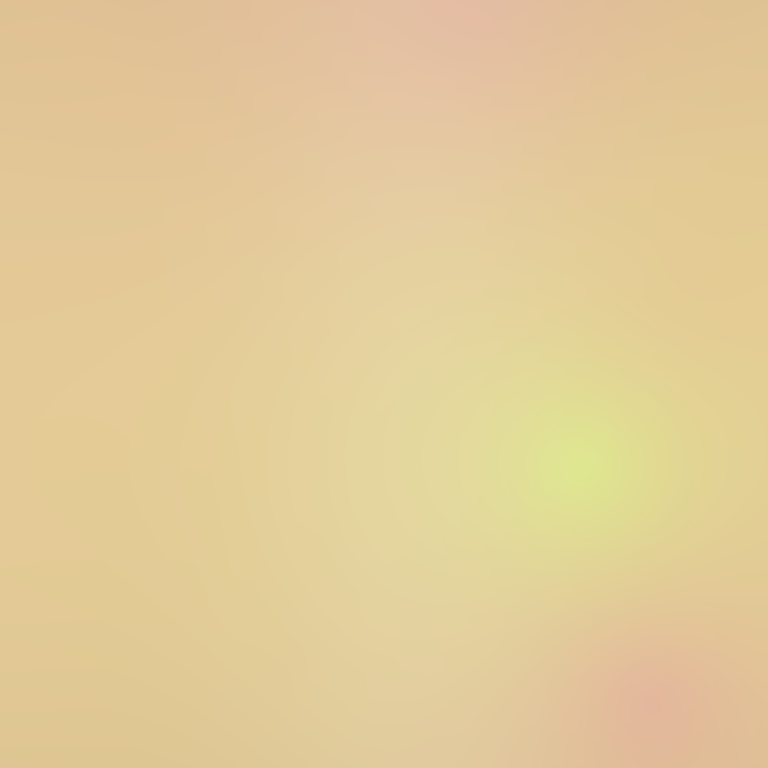
Abstract light effect, smooth gradient from soft beige to gentle yellow, calm atmosphere, subtle glow, no room, no furniture, no objects.